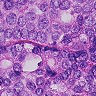
Metastatic tissue present: yes